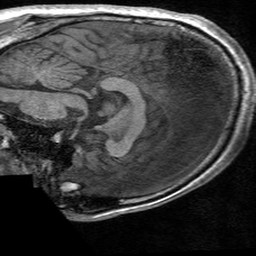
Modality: T1w
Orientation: sagittal
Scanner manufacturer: siemens
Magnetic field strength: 3 T
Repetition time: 1.54 s
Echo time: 0.00234 s